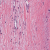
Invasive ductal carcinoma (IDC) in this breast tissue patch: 0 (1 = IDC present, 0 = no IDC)